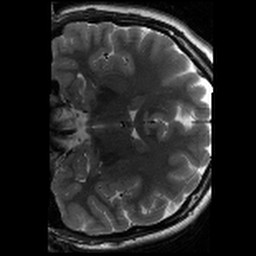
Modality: T2w
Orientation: coronal
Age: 19
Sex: female
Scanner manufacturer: siemens
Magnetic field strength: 3 T
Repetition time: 8.02 s
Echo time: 0.08 s